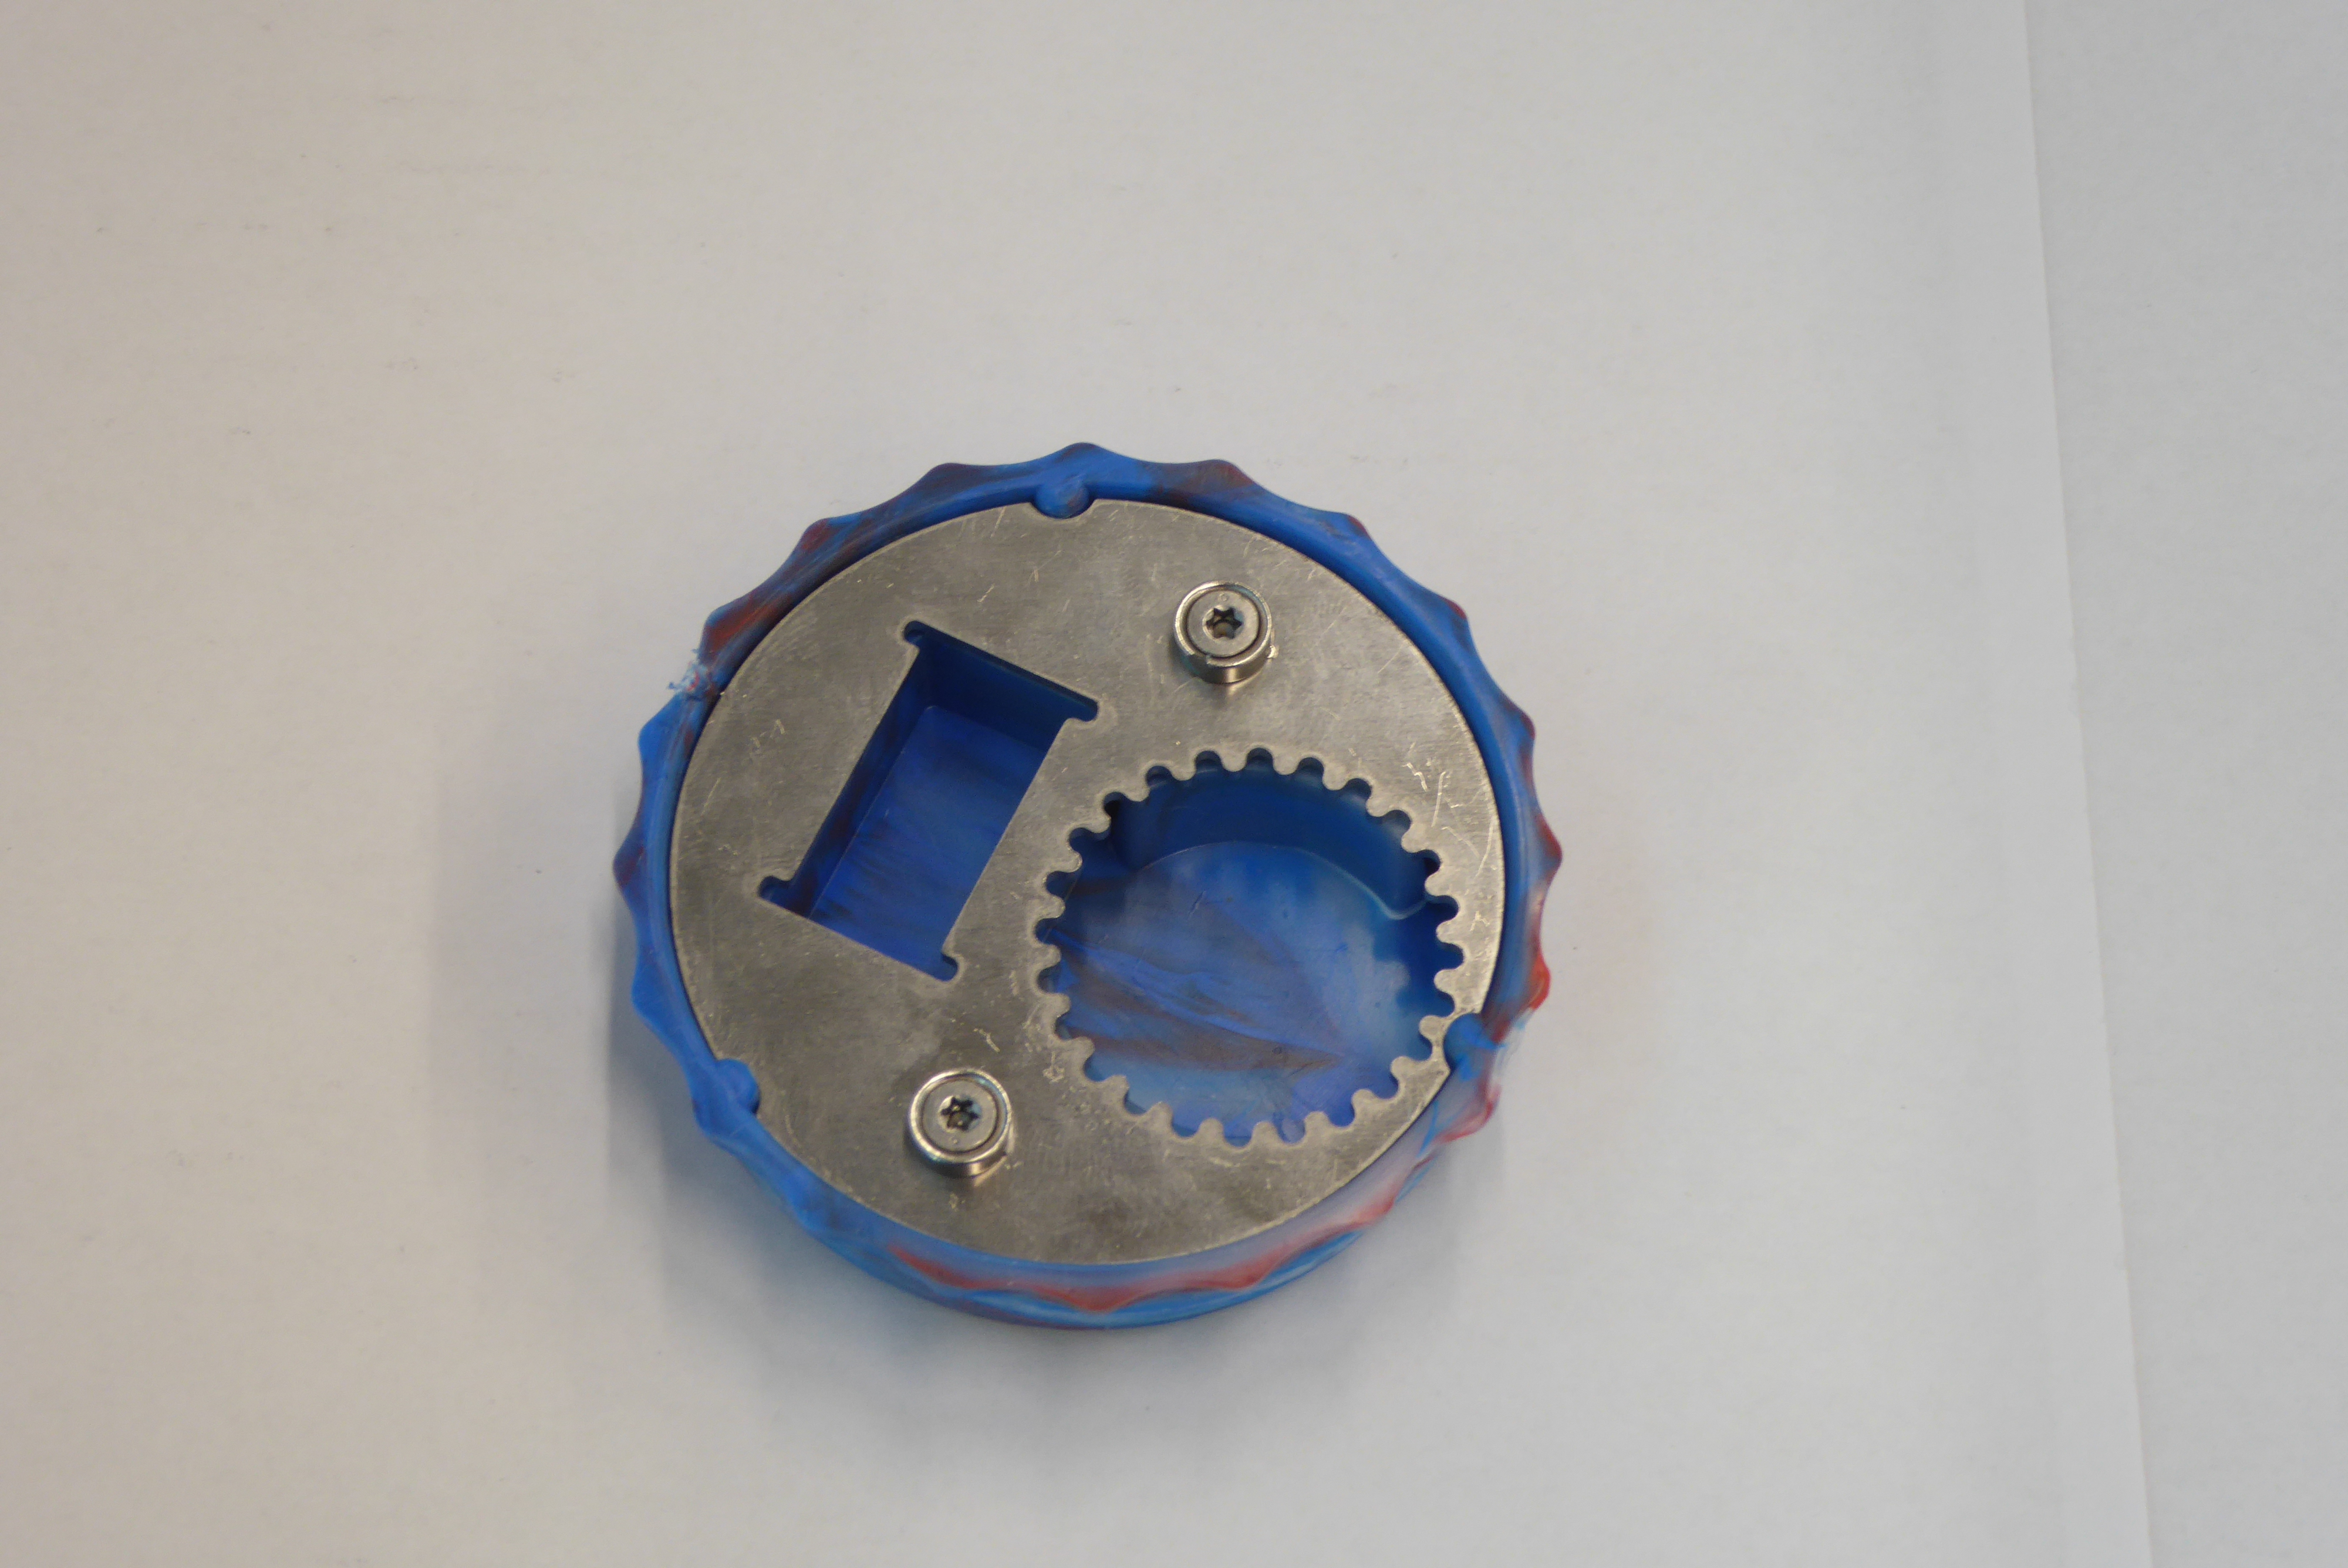
Label: Bottle Opener